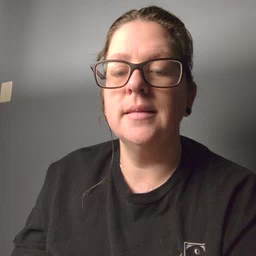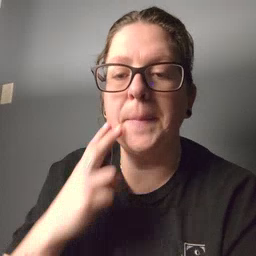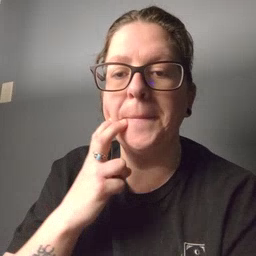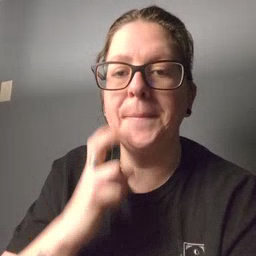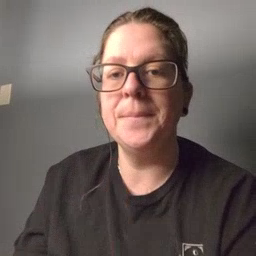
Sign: gum